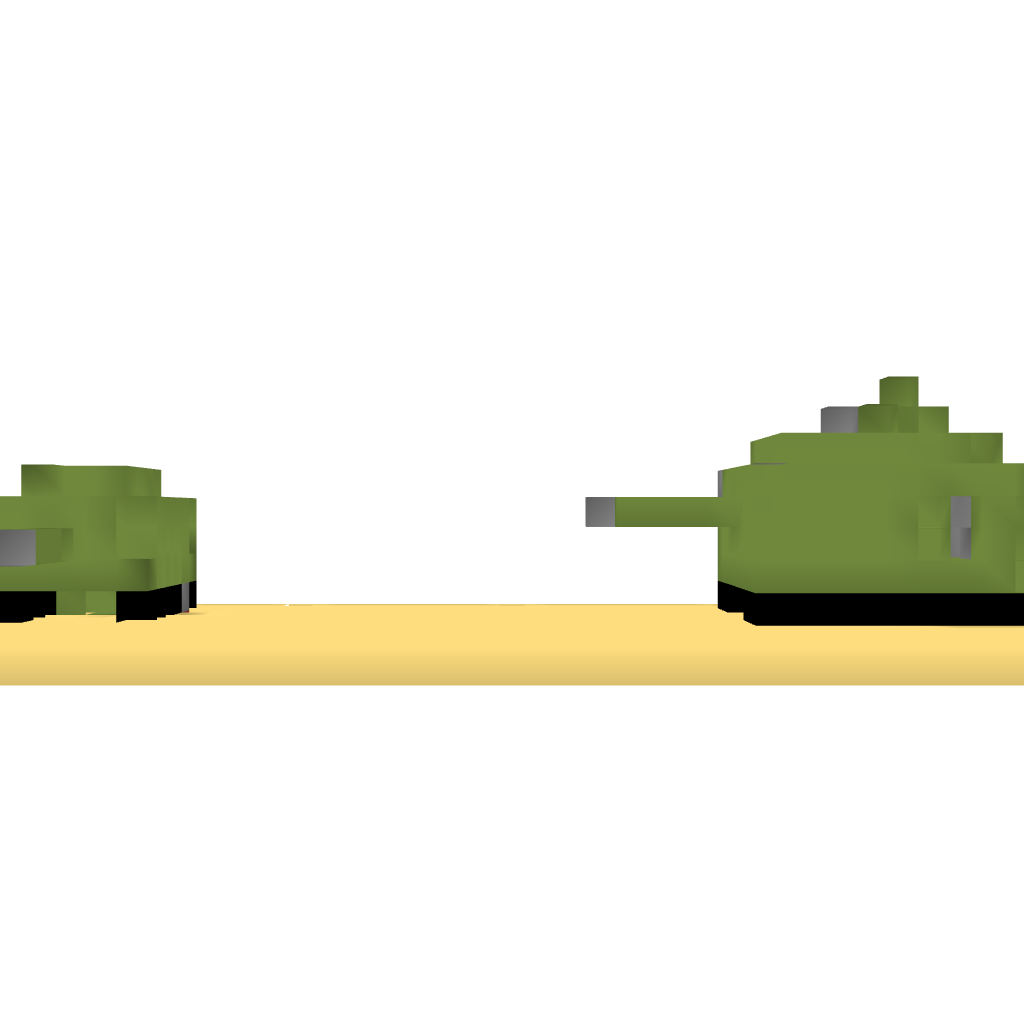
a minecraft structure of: Tank+Cible bad low quality